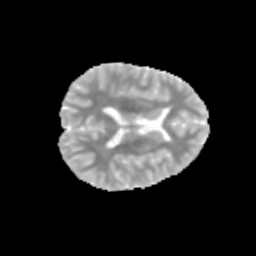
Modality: MD
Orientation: axial
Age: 12
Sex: male
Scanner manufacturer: siemens
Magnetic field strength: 3 T
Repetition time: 3.8 s
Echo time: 0.07 s